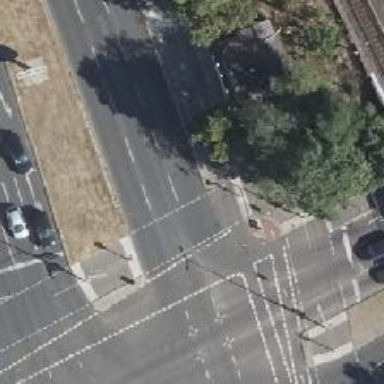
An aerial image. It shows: Road crossing with traffic signals.